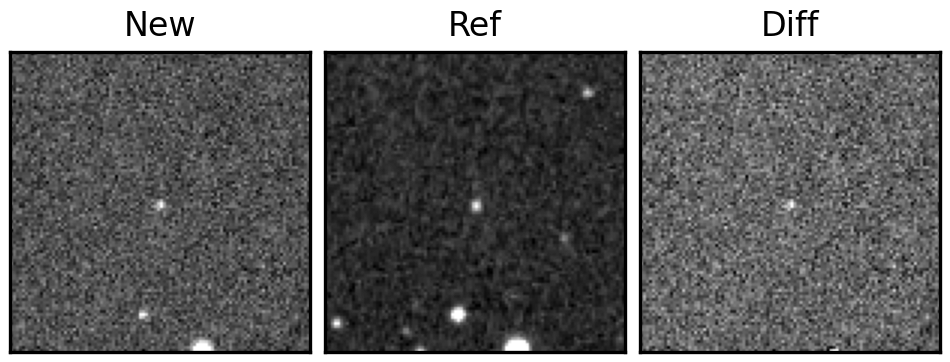
Label: real